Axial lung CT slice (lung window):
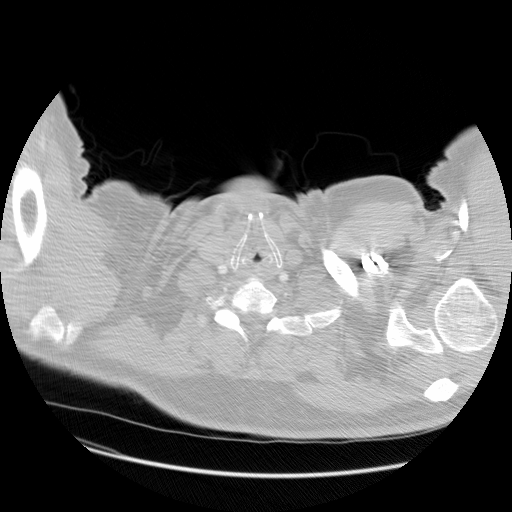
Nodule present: no